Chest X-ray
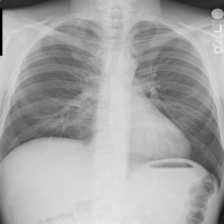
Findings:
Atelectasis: negative
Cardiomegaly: negative
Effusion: negative
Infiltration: negative
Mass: negative
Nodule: negative
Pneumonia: negative
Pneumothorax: negative
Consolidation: negative
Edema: negative
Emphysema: negative
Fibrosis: negative
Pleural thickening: negative
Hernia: negative